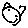
Label: cat